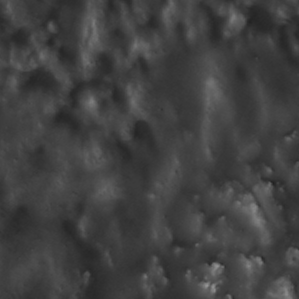
Label: non_frost